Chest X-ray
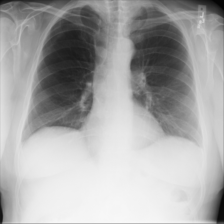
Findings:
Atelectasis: negative
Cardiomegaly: negative
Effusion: negative
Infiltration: negative
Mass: negative
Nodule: negative
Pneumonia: negative
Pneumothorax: negative
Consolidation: negative
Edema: negative
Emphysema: negative
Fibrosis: negative
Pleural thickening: negative
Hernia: negative